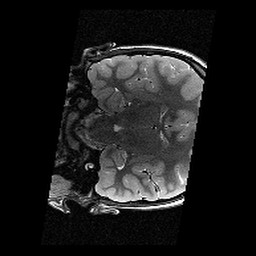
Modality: T2w
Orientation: coronal
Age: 11
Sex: female
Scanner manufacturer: siemens
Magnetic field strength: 3 T
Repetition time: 9.23 s
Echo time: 0.067 s